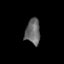
Tissue: skin
Cell type: Epithelial cells
Senescence score: 0.1825
Nuclear area (px): 366
Mean DAPI intensity: 105.366